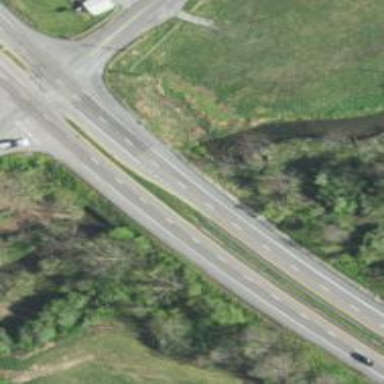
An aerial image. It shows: Asphalt trunk highway.